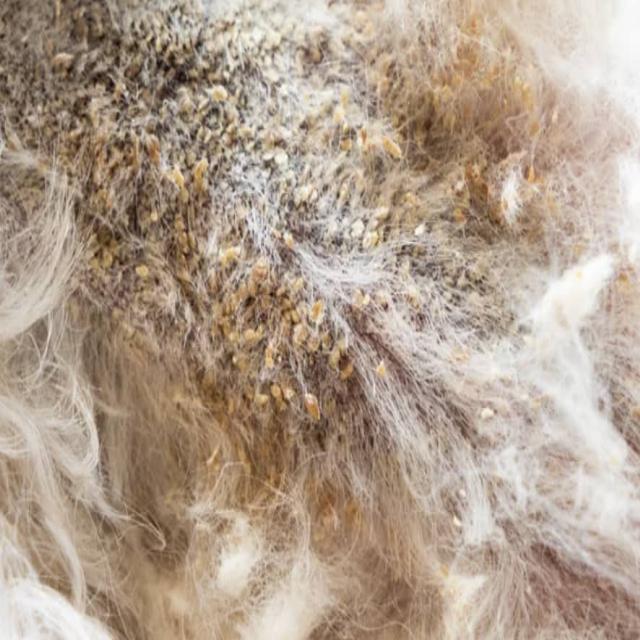
Canine fungal skin infection — characterized by alopecia, scaling, crusting, and circular lesions. Common agents include Malassezia and Candida species.